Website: macys
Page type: cross-sells
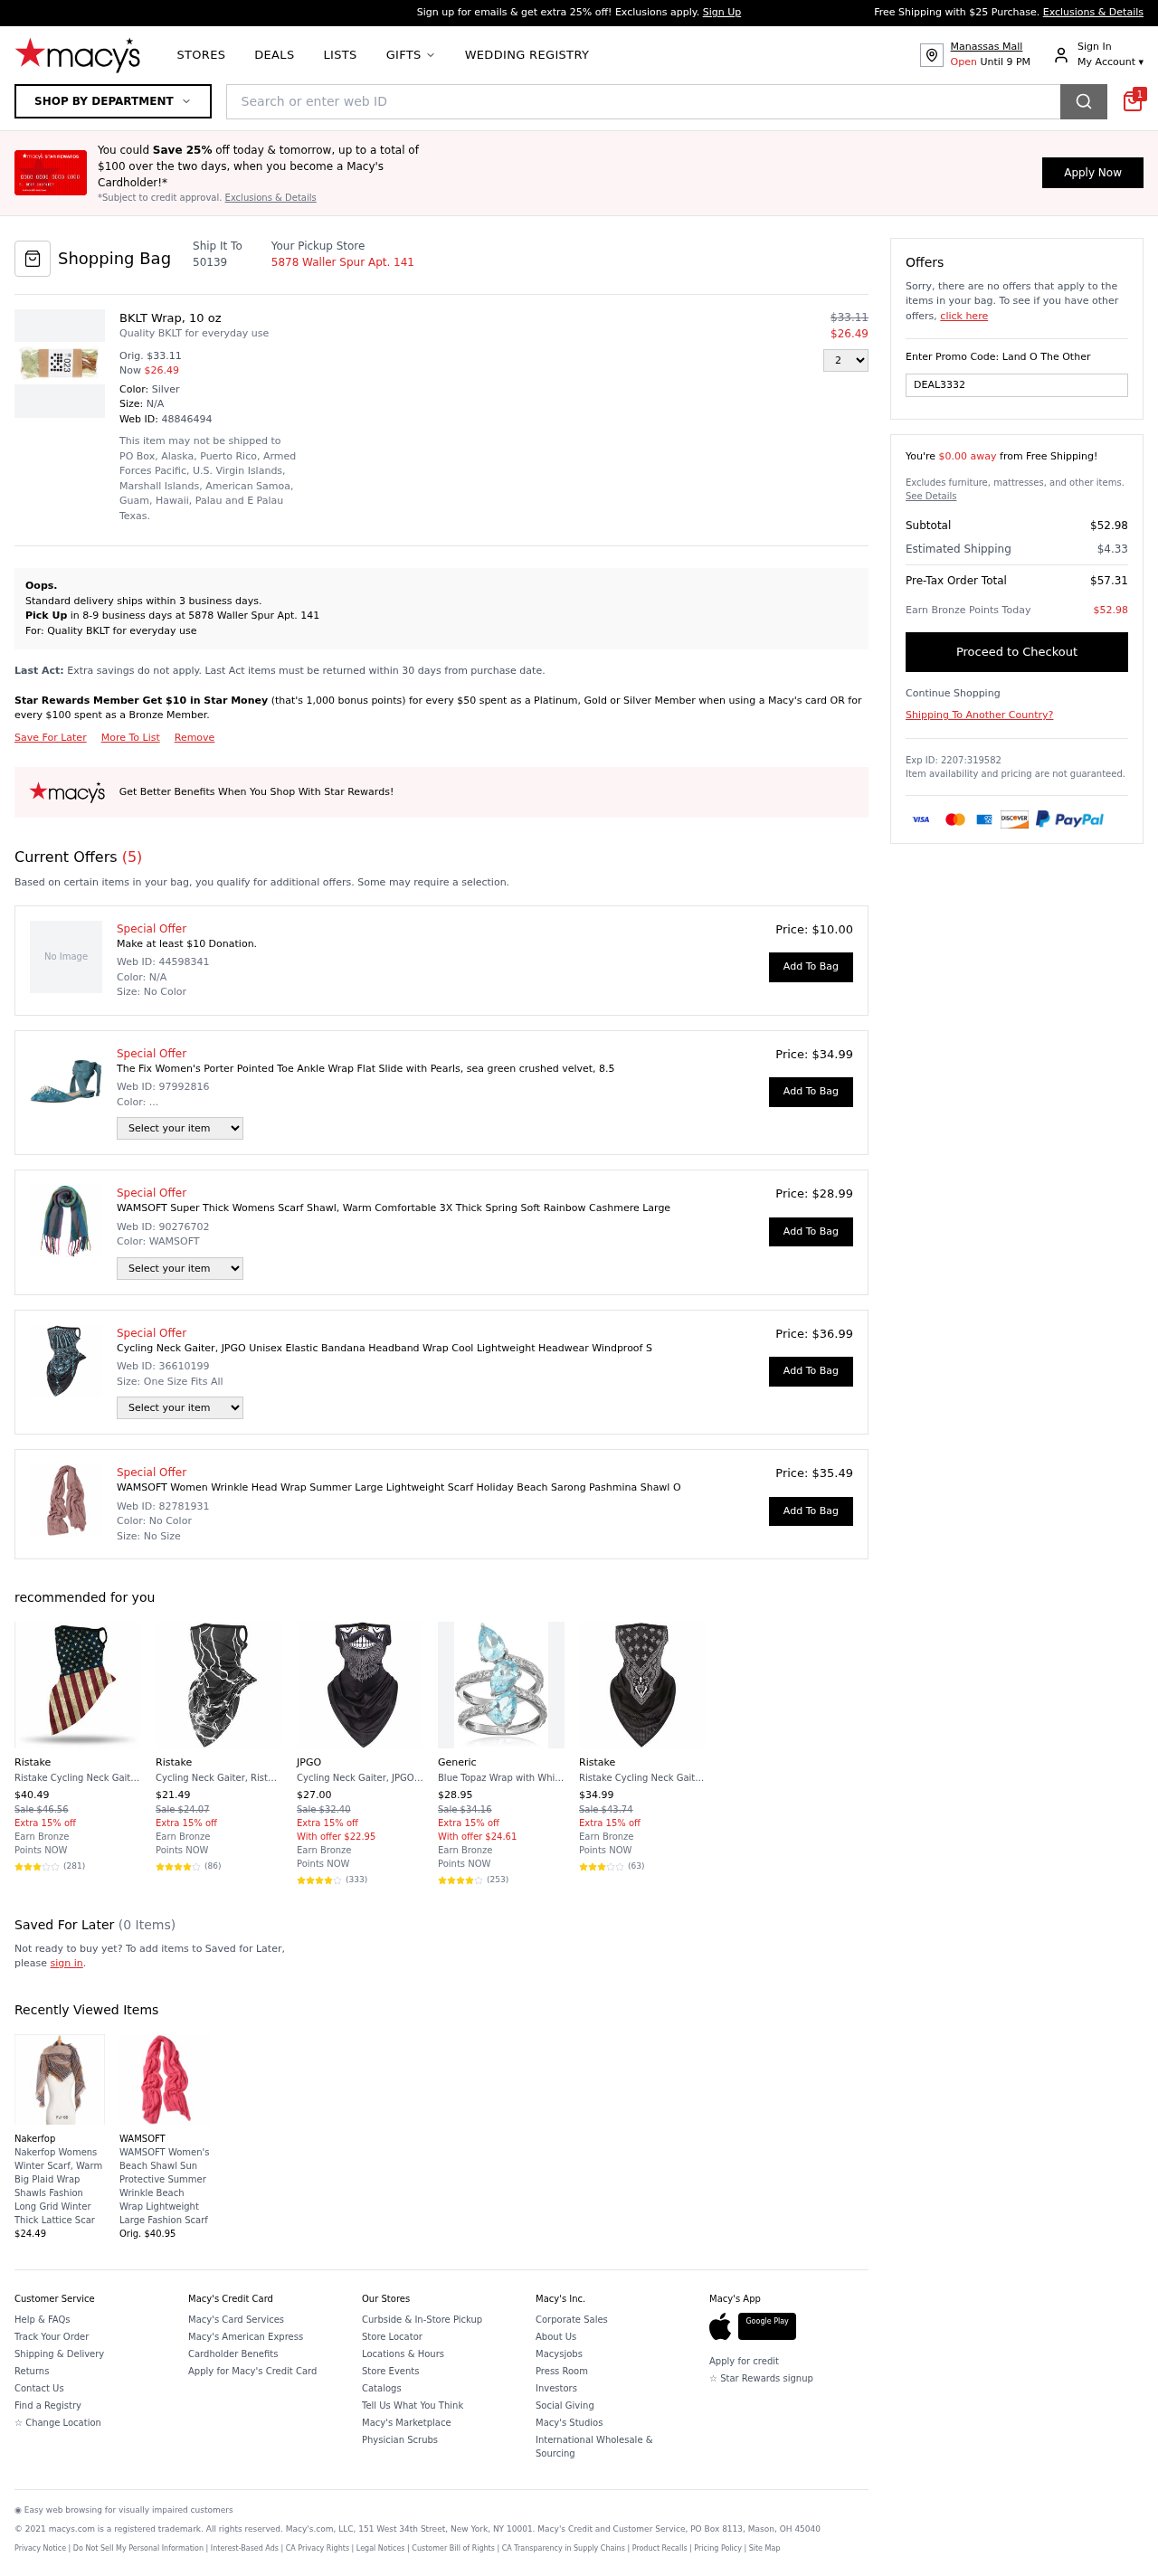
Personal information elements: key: PII_LOCATION1_STREET
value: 5878 Waller Spur Apt. 141
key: PII_POSTCODE
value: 50139
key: PII_PROMO_CODE
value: DEAL3332
Product elements: key: PRODUCT10_BRAND
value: Ristake
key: PRODUCT10_NAME
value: Ristake Cycling Neck Gaiter, Unisex Elastic Bandana Headband Wrap Cool Lightweight Headwear Windproo
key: PRODUCT10_NUM_RATINGS
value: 63
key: PRODUCT10_PRICE
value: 34.99
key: PRODUCT10_RATING
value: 3.6
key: PRODUCT11_BRAND
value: Nakerfop
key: PRODUCT11_NAME
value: Nakerfop Womens Winter Scarf, Warm Big Plaid Wrap Shawls Fashion Long Grid Winter Thick Lattice Scar
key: PRODUCT11_PRICE
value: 24.49
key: PRODUCT12_BRAND
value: WAMSOFT
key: PRODUCT12_NAME
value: WAMSOFT Women's Beach Shawl Sun Protective Summer Wrinkle Beach Wrap Lightweight Large Fashion Scarf
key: PRODUCT12_PRICE
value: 40.95
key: PRODUCT1_DESC
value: Quality BKLT for everyday use
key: PRODUCT1_NAME
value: BKLT Wrap, 10 oz
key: PRODUCT1_PRICE
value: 26.49
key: PRODUCT1_QUANTITY
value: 2
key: PRODUCT2_NAME
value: The Fix Women's Porter Pointed Toe Ankle Wrap Flat Slide with Pearls, sea green crushed velvet, 8.5
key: PRODUCT2_PRICE
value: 34.99
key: PRODUCT3_NAME
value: WAMSOFT Super Thick Womens Scarf Shawl, Warm Comfortable 3X Thick Spring Soft Rainbow Cashmere Large
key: PRODUCT3_PRICE
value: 28.99
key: PRODUCT4_NAME
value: Cycling Neck Gaiter, JPGO Unisex Elastic Bandana Headband Wrap Cool Lightweight Headwear Windproof S
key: PRODUCT4_PRICE
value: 36.99
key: PRODUCT5_NAME
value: WAMSOFT Women Wrinkle Head Wrap Summer Large Lightweight Scarf Holiday Beach Sarong Pashmina Shawl O
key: PRODUCT5_PRICE
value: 35.49
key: PRODUCT6_BRAND
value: Ristake
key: PRODUCT6_NAME
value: Ristake Cycling Neck Gaiter, Unisex Elastic Bandana Headband Wrap Cool Lightweight Headwear Windproo
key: PRODUCT6_NUM_RATINGS
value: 281
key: PRODUCT6_PRICE
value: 40.49
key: PRODUCT6_RATING
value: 3.4
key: PRODUCT7_BRAND
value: Ristake
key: PRODUCT7_NAME
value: Cycling Neck Gaiter, Ristake Unisex Elastic Bandana Headband Wrap Cool Lightweight Headwear Windproo
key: PRODUCT7_NUM_RATINGS
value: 86
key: PRODUCT7_PRICE
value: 21.49
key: PRODUCT7_RATING
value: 4
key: PRODUCT8_BRAND
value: JPGO
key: PRODUCT8_NAME
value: Cycling Neck Gaiter, JPGO Unisex Elastic Bandana Headband Wrap Cool Lightweight Headwear Windproof S
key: PRODUCT8_NUM_RATINGS
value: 333
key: PRODUCT8_PRICE
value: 27
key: PRODUCT8_RATING
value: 4.4
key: PRODUCT9_BRAND
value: Generic
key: PRODUCT9_NAME
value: Blue Topaz Wrap with White Topaz Accents Ring, size 7
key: PRODUCT9_NUM_RATINGS
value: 253
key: PRODUCT9_PRICE
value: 28.95
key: PRODUCT9_RATING
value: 4.7
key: PRODUCT1_ORIGINAL_PRICE
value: $33.11
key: PRODUCT6_ORIGINAL_PRICE
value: Sale $46.56
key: PRODUCT7_ORIGINAL_PRICE
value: Sale $24.07
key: PRODUCT8_ORIGINAL_PRICE
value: Sale $32.40
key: PRODUCT9_ORIGINAL_PRICE
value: Sale $34.16
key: PRODUCT10_ORIGINAL_PRICE
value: Sale $43.74
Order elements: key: ORDER_ID
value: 48846494
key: ORDER_NUM_OFFERS
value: (5)
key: ORDER_FREE_SHIPPING_THRESHOLD
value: $0.00 away
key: ORDER_SUBTOTAL
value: $52.98
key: ORDER_SHIPPING_COST
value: $4.33
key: ORDER_TOTAL
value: $57.31
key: ORDER_POINTS_EARNED
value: $52.98
Search elements: key: HEADER_SEARCH
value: Search or enter web ID
Other elements: key: SAVED_NUM_ITEMS
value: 0